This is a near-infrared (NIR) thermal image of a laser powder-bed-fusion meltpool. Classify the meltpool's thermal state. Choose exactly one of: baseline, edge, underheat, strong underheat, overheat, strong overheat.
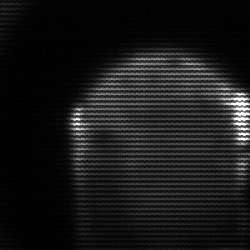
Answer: edge